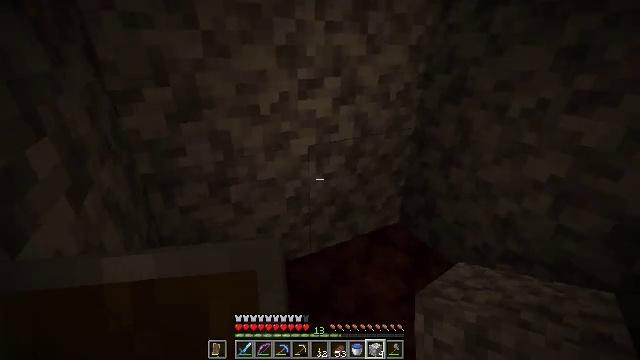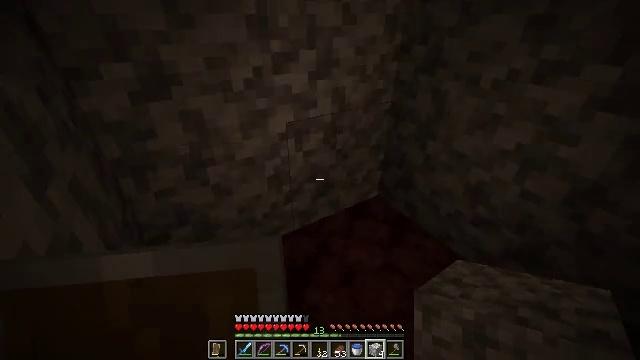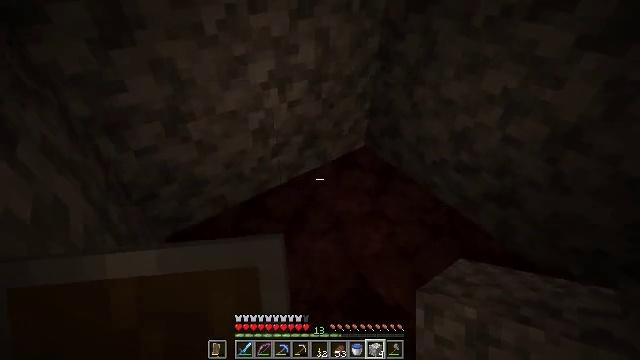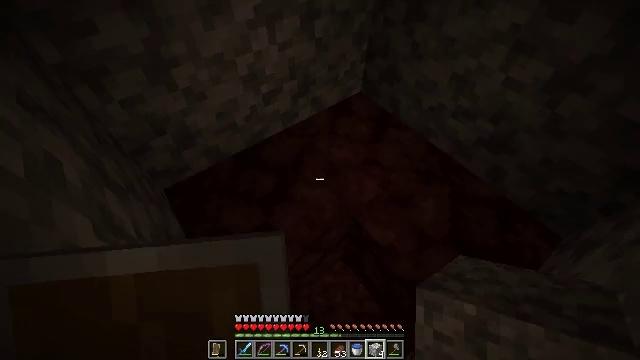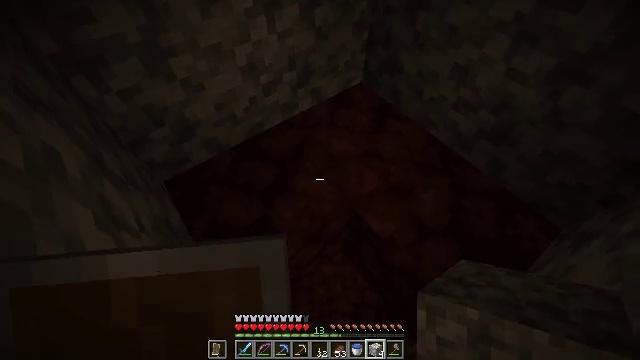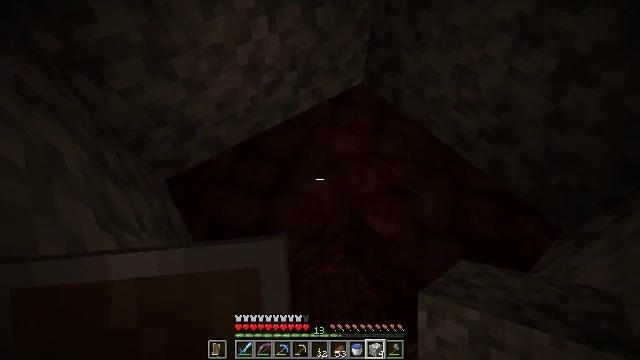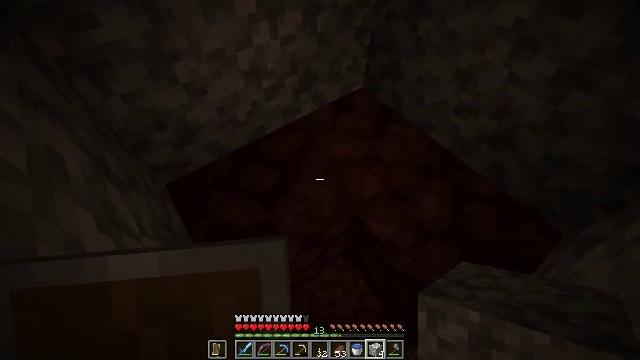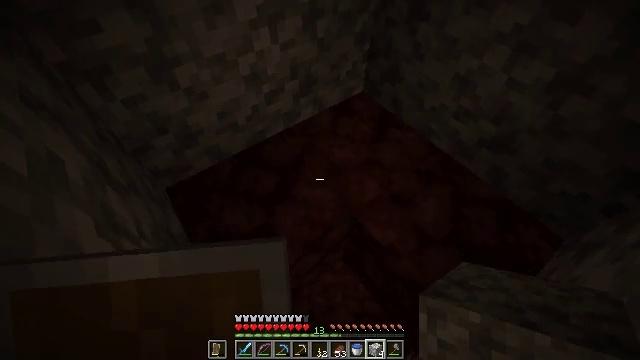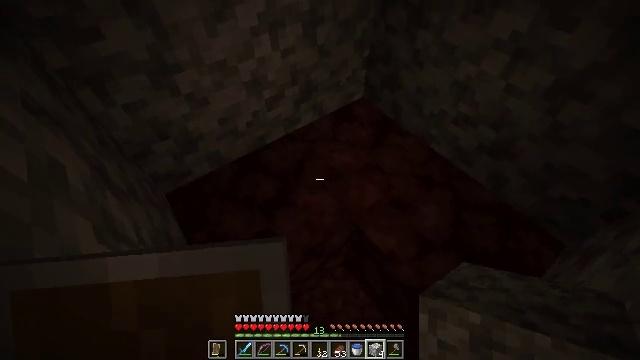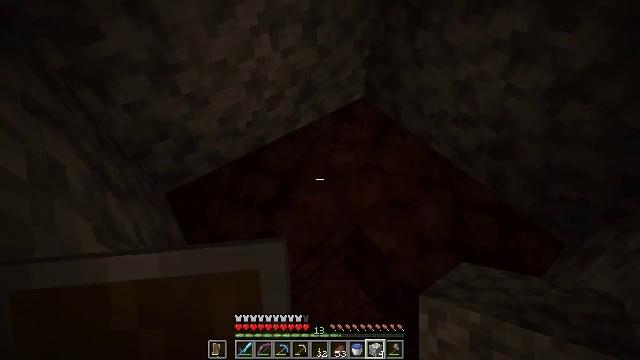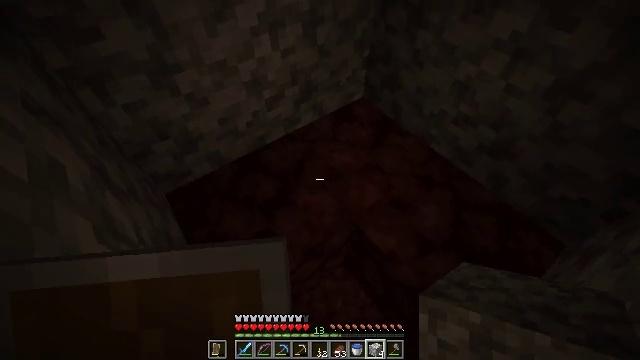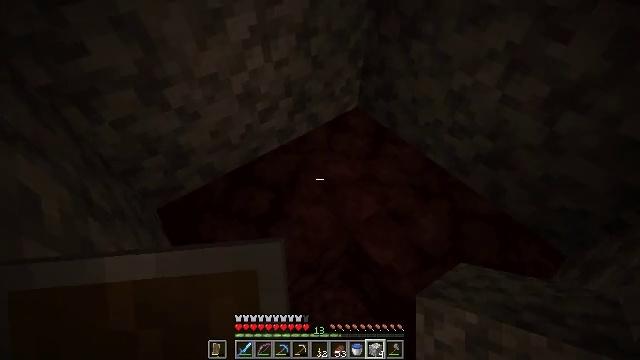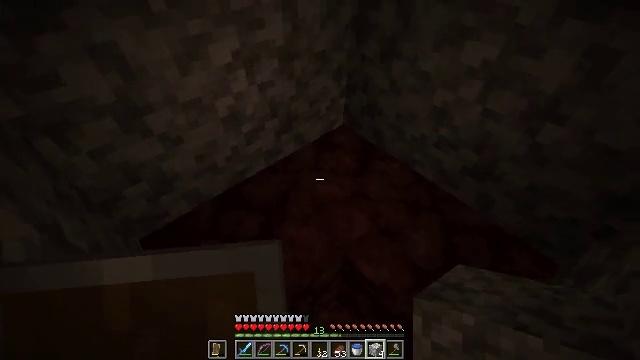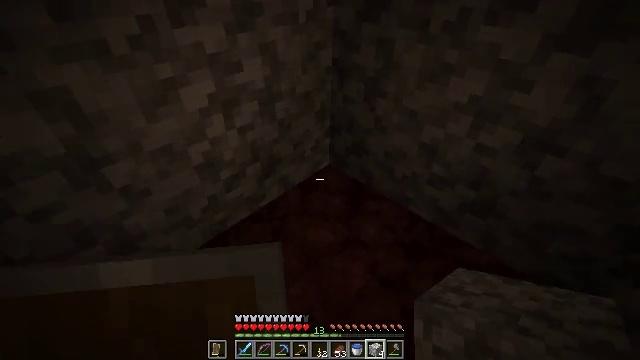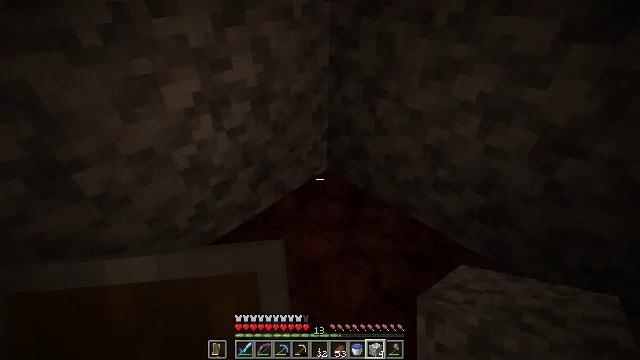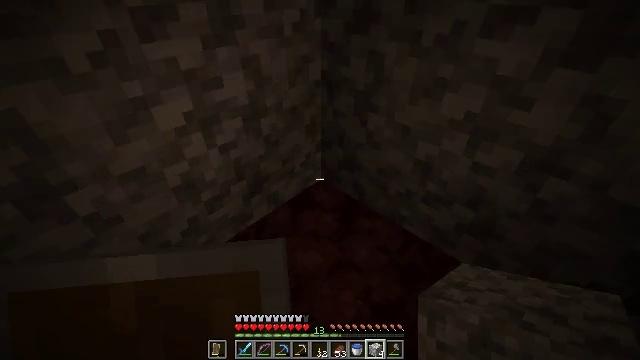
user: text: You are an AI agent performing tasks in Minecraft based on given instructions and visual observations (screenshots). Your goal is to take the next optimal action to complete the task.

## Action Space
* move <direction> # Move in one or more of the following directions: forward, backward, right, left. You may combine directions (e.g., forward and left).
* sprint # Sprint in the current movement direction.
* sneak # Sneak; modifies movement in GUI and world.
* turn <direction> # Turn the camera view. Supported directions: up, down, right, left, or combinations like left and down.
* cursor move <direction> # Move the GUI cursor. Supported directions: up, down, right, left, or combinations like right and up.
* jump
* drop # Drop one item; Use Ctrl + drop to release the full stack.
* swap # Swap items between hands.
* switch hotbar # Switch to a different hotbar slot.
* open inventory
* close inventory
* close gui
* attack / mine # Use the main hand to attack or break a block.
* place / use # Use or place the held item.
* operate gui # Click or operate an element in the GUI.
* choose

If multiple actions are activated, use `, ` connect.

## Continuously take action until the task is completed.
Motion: motion action
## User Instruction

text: Make six sticks into a ladder in the crafting table.
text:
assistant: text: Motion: turn right and down
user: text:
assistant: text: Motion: turn right and down
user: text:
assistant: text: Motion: turn right and down
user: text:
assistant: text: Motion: turn down
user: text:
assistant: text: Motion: no_op
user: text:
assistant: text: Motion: no_op
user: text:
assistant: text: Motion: no_op
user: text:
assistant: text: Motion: turn up
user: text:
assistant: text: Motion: no_op
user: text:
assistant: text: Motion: no_op
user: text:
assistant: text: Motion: move forward, turn right and up
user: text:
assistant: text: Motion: move forward, turn right and up
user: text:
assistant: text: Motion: turn right and up
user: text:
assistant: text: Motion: turn up
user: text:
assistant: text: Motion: move right
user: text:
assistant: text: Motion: move right
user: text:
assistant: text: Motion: move right
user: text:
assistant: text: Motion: move right
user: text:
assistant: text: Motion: turn left and down
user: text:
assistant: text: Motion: turn left and down
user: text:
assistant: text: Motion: move left, turn left and down
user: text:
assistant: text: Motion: move left, turn left and down
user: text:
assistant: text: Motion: move left, turn left and down
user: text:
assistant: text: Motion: turn right
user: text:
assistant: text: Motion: turn right
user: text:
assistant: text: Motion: turn right
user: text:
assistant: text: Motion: turn right
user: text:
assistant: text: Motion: turn right
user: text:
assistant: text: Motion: move forward
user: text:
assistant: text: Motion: move forward